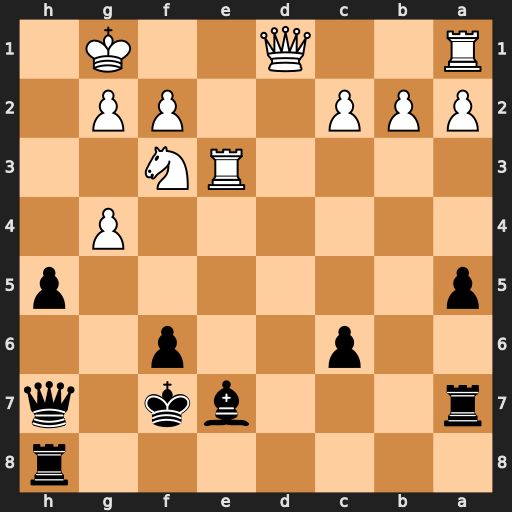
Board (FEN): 7r/r3bk1q/2p2p2/p6p/6P1/4RN2/PPP2PP1/R2Q2K1
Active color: b
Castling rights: -
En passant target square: -
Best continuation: hxg4 Kf1 gxf3